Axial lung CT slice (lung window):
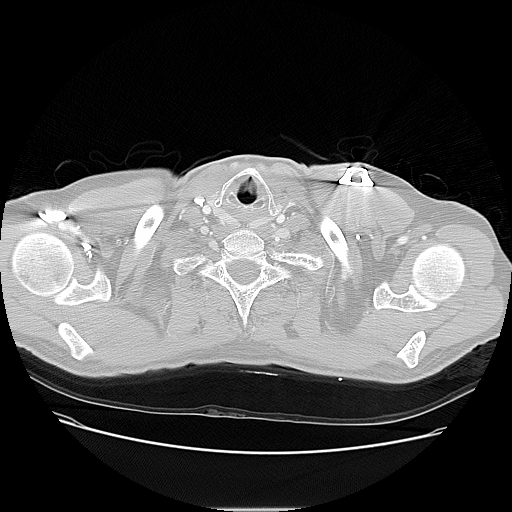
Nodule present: no